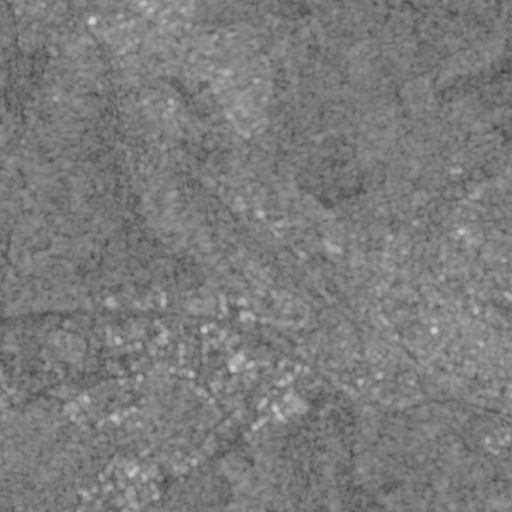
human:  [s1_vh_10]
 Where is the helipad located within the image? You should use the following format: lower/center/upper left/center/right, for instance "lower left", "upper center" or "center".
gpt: The helipad is located in the lower left of the image.
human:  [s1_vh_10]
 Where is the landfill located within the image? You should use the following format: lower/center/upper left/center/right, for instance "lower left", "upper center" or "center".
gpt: The landfill is located in the center of the image.
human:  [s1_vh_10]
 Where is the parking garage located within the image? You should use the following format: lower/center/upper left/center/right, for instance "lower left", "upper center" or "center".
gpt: The parking garage is located in the lower center of the image.
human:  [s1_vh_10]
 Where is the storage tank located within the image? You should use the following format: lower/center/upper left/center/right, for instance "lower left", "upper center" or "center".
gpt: The storage tank is located in the center of the image.
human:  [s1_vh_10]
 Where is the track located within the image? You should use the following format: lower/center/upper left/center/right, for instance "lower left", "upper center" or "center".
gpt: The track is located in the lower center of the image.
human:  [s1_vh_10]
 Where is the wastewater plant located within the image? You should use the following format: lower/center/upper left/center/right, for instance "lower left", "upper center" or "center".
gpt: The wastewater plant is located in the center of the image.
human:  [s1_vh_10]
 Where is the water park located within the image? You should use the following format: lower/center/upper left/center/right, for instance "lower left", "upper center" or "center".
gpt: The water park is located in the center right of the image.
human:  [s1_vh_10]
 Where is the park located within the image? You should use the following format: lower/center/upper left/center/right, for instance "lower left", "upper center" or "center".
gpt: There is no park in the image.

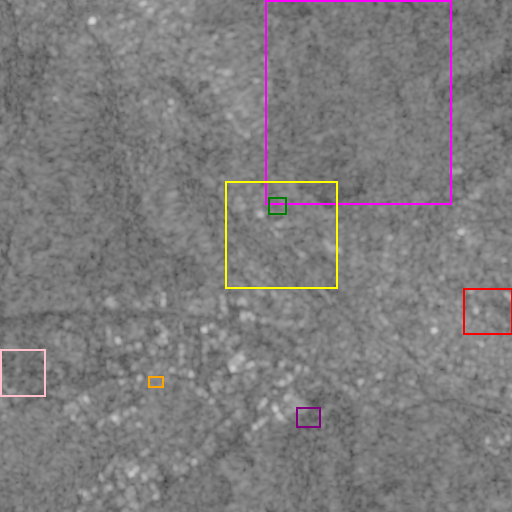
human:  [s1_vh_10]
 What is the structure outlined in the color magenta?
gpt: The structure outlined in magenta is a crop field.
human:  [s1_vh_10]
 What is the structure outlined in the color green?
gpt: The structure outlined in green is a landfill.
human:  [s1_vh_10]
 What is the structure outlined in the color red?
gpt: The structure outlined in red is a park.
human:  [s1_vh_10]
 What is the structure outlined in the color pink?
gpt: The structure outlined in pink is a parking lot.
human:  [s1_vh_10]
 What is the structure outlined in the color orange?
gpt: The structure outlined in orange is a power substation.
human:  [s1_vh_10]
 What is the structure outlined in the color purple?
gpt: The structure outlined in purple is a track.
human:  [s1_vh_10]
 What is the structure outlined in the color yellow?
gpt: The structure outlined in yellow is a wastewater plant.
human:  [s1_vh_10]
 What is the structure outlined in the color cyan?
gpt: There is no cyan outline.